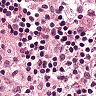
Metastatic tissue present: no